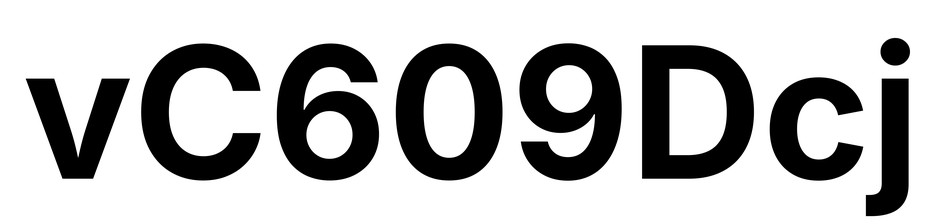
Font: Inter_Bold